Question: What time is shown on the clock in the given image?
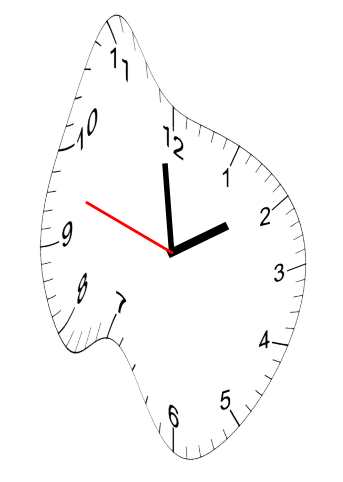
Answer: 01:58:48